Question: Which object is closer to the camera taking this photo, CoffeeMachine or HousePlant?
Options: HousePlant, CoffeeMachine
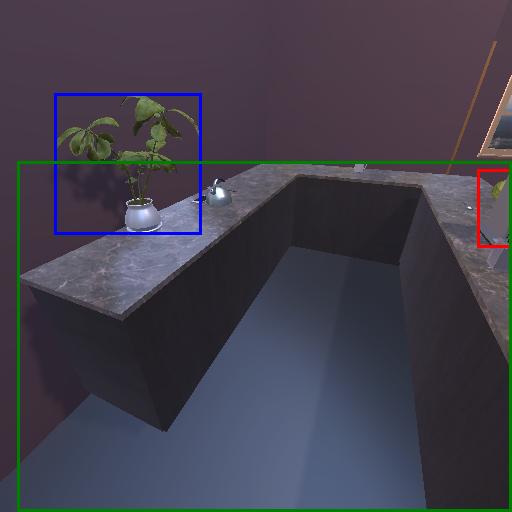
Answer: HousePlant